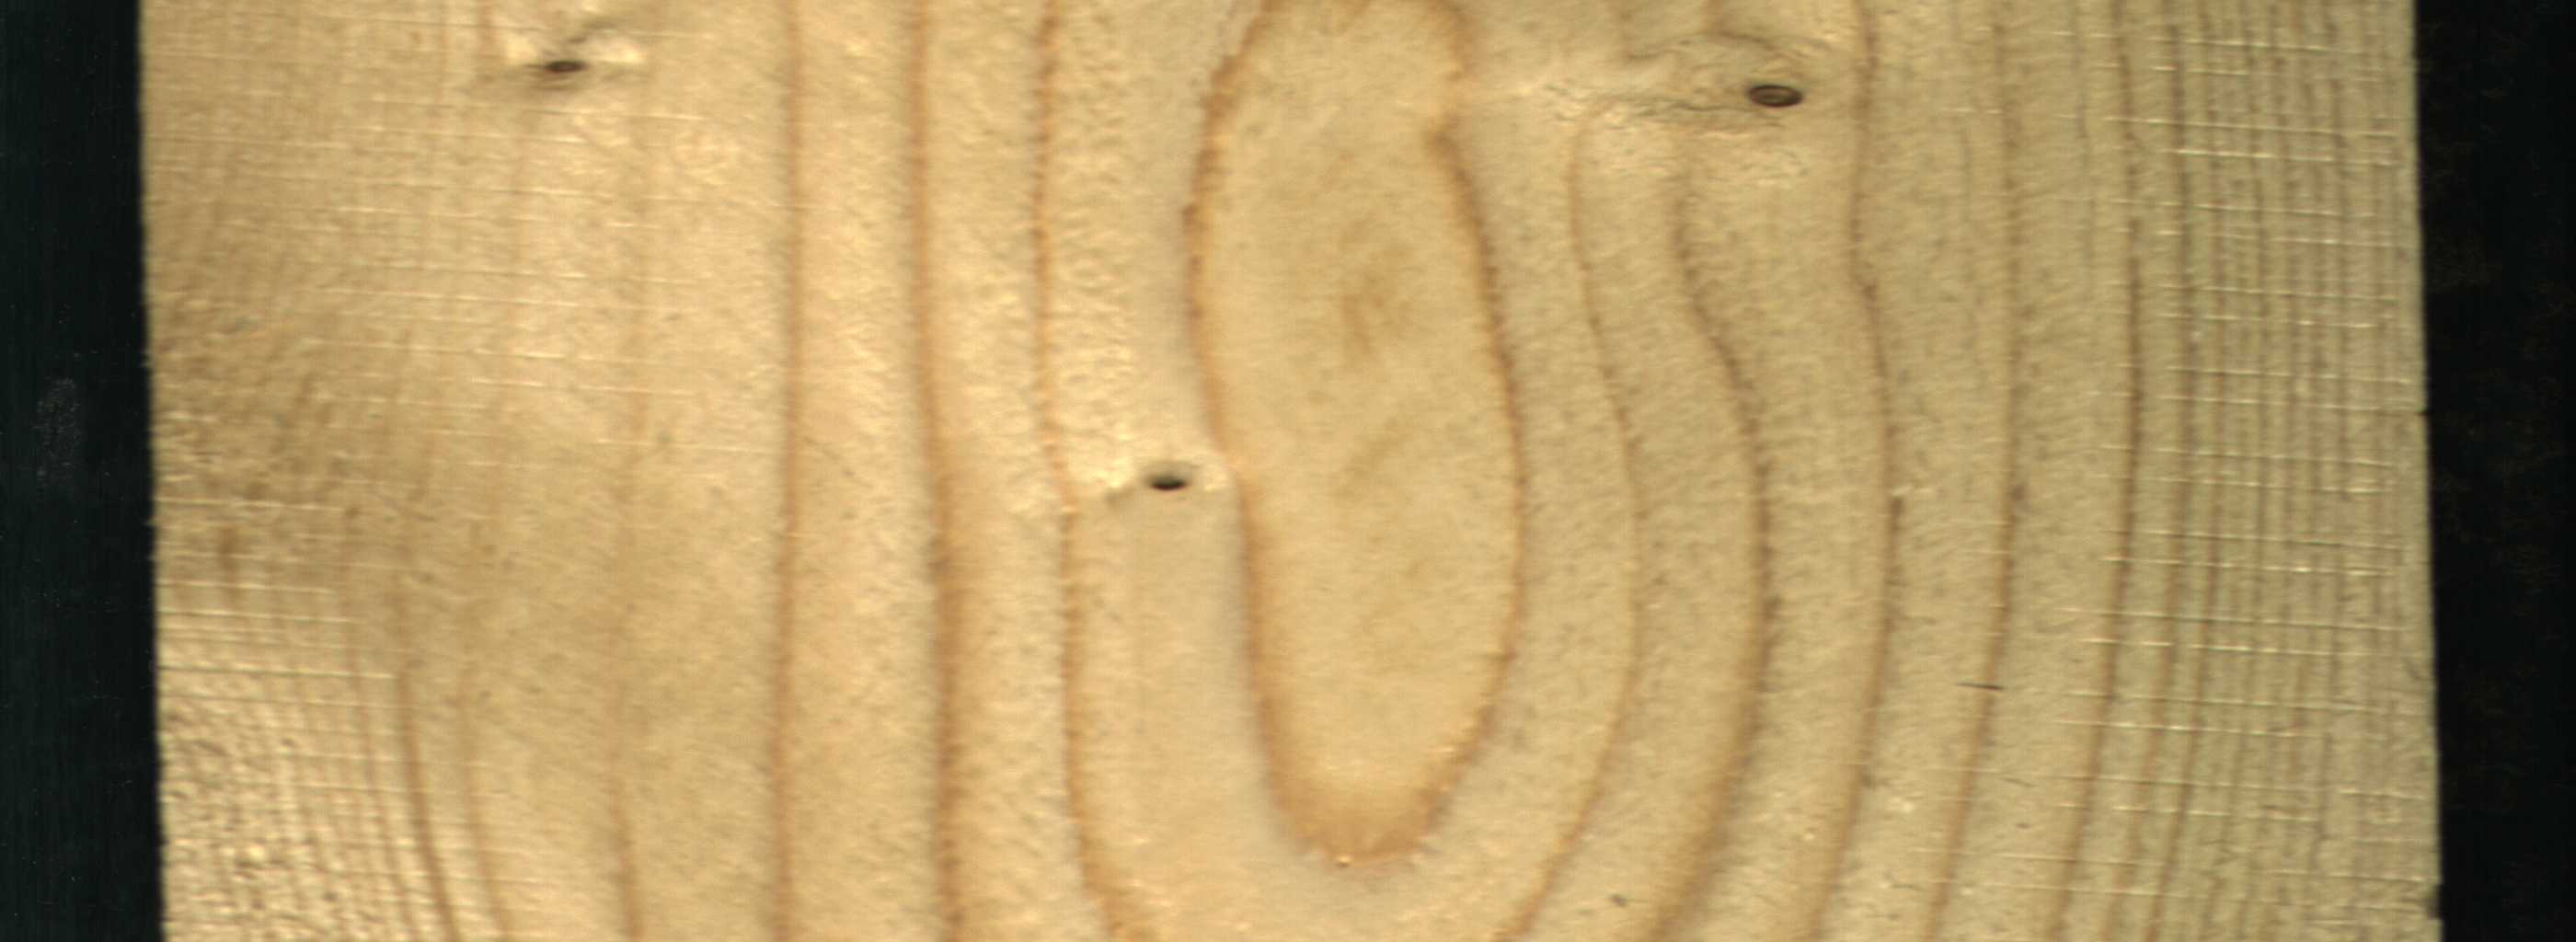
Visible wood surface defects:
Dead_Knot
Dead_Knot
Live_Knot